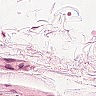
Metastatic tissue present: no